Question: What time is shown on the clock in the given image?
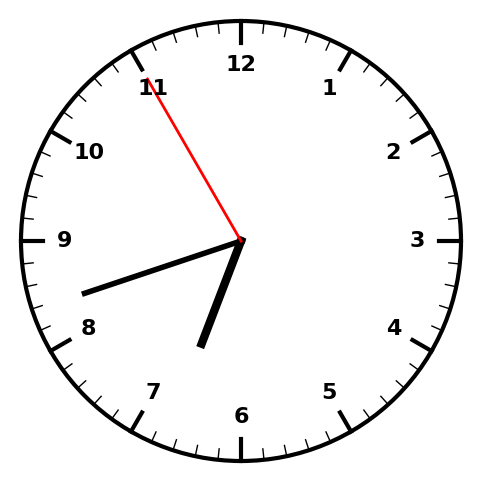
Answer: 06:41:55